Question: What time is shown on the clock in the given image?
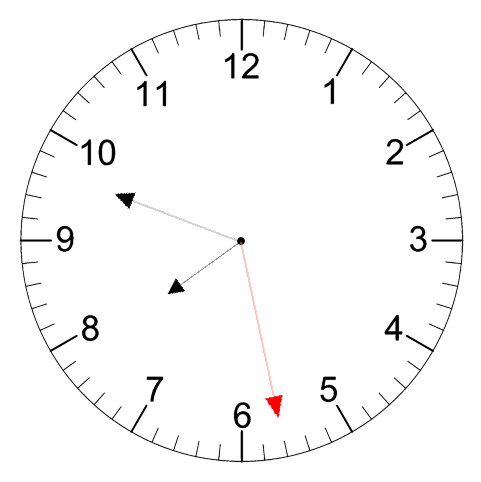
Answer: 07:48:28